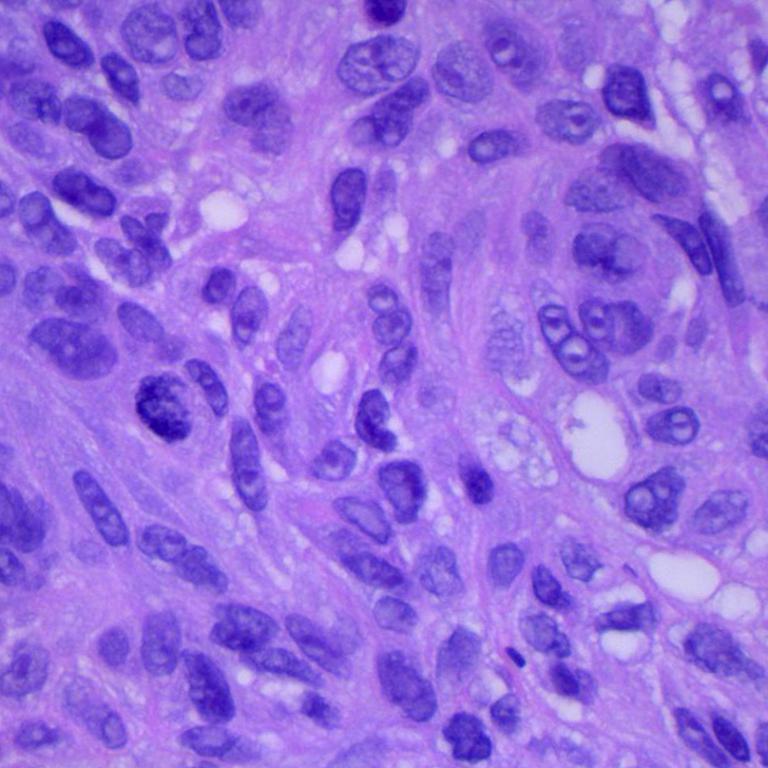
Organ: lung
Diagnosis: squamous carcinomas